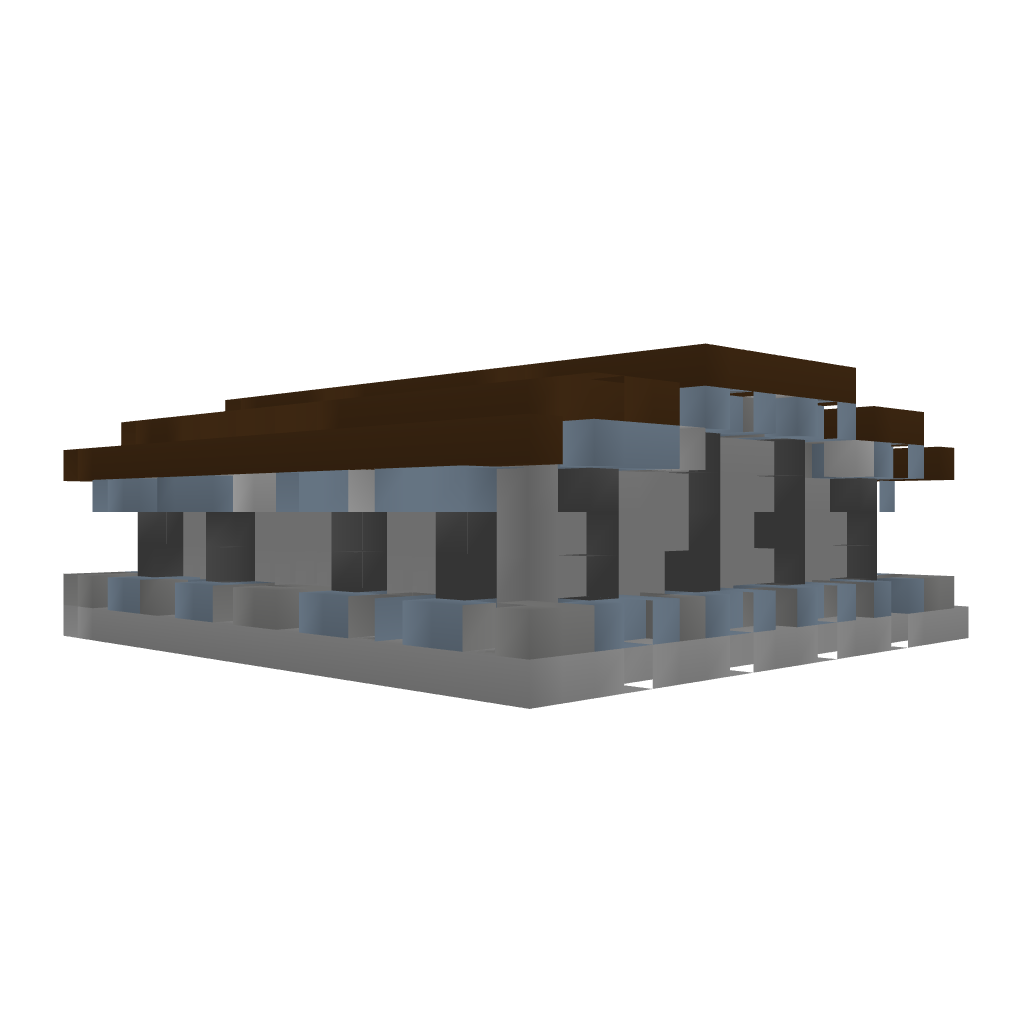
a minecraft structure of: Medieval Warehouse